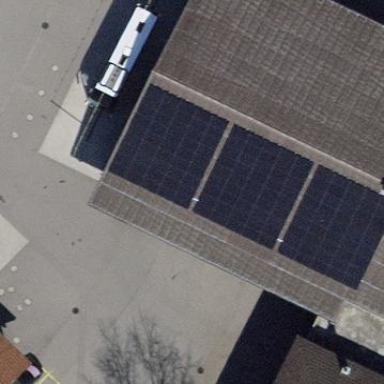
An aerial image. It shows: Solar power generator using photovoltaic panels.